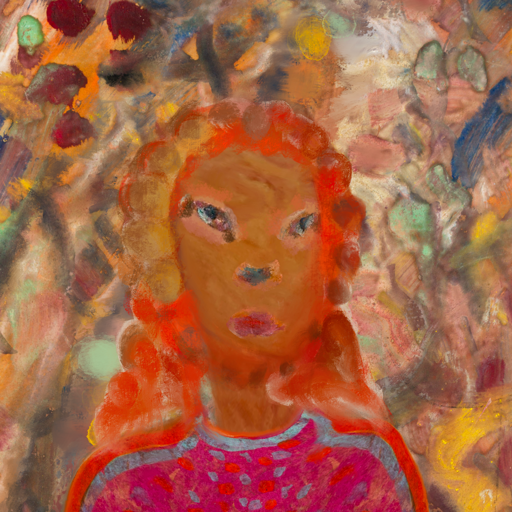
Background: Mother_And_Son_Mother, Head And Neck Front: Pious_Lady, Face Front: Boggyland, Bust: Sisters, Hair Front: Rupkatha, Head Accessory: Blank, Second Necklace: Blank, Necklace: Blank, Baby: Blank